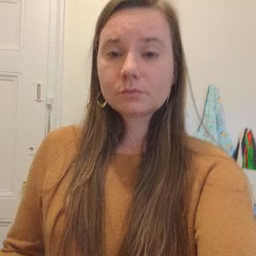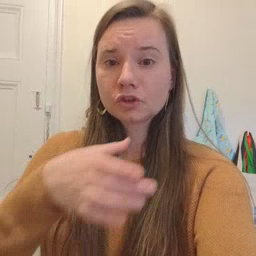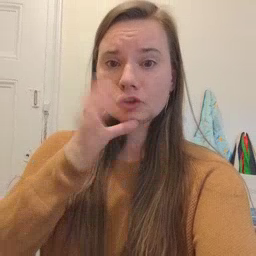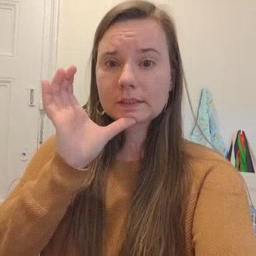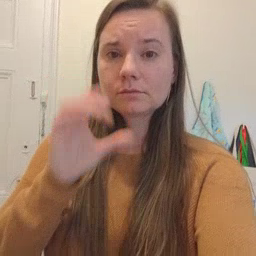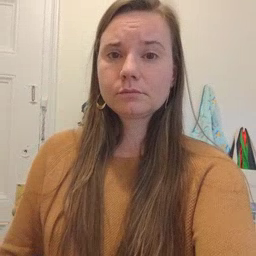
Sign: drink